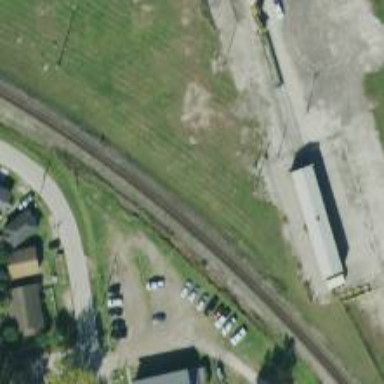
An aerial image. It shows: Railway track.